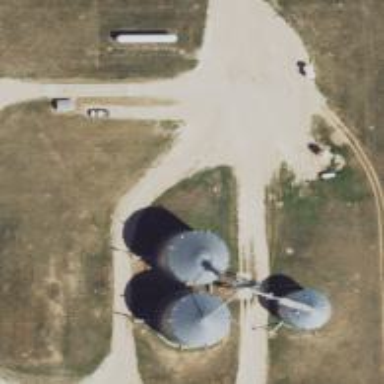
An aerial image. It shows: Silo.